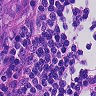
Metastatic tissue present: yes